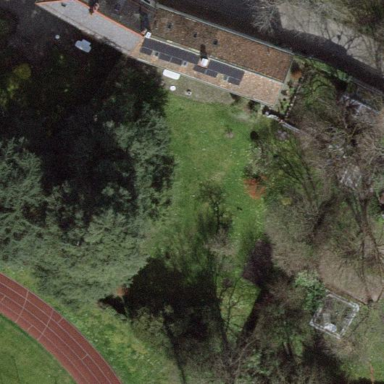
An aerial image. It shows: Garden enclosed by fence.